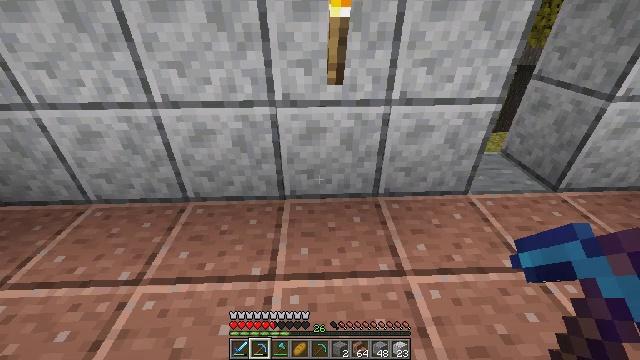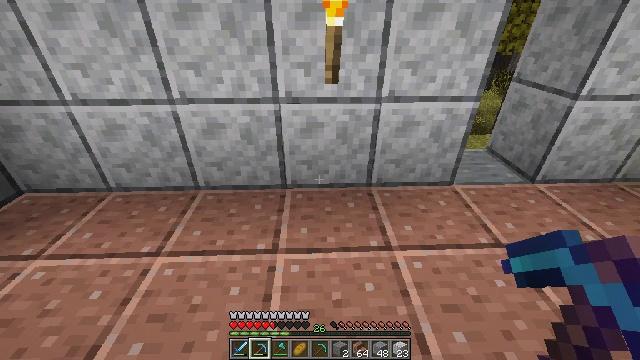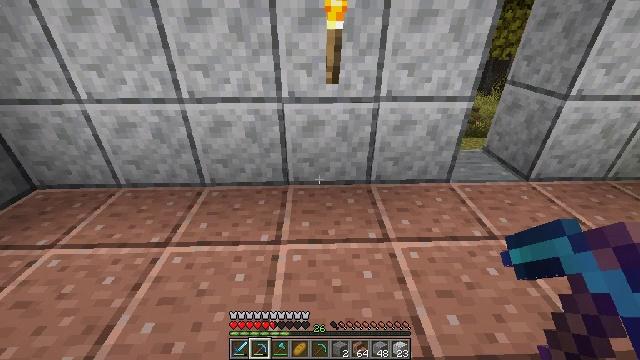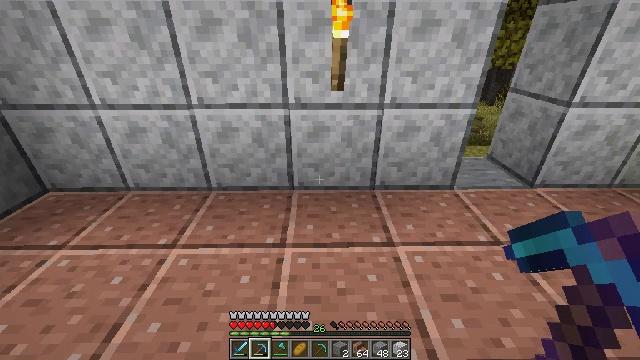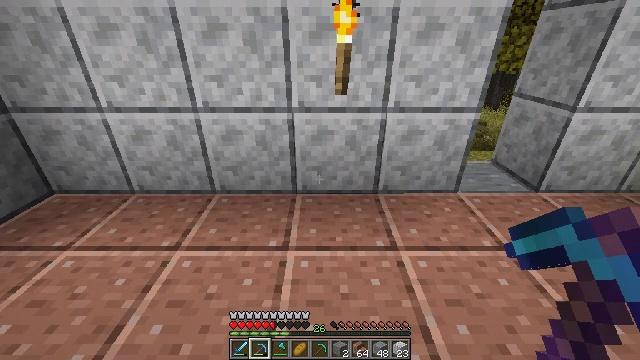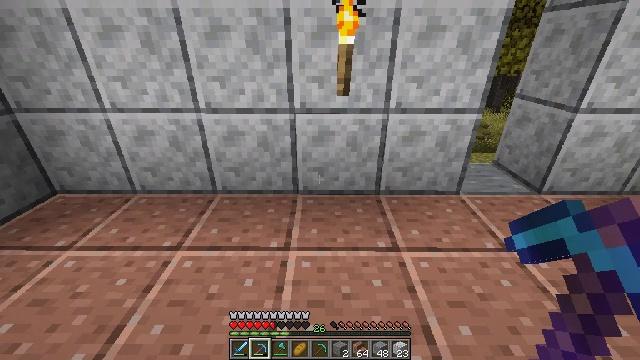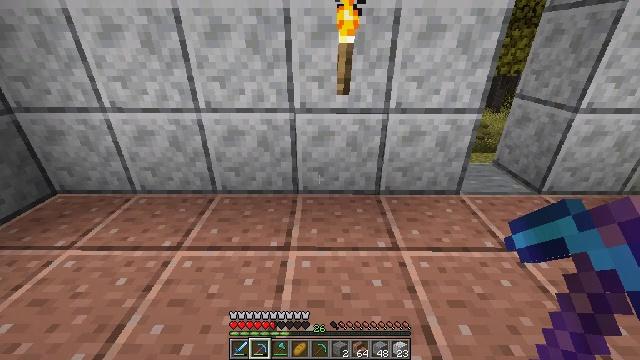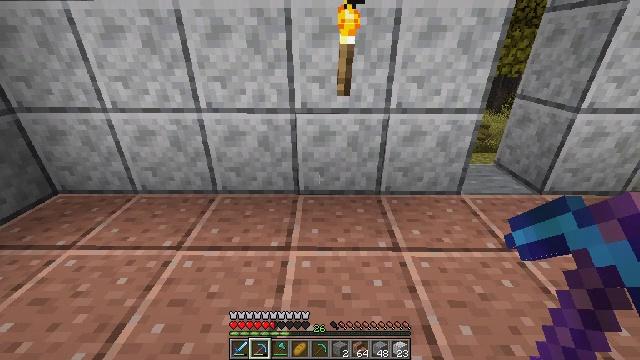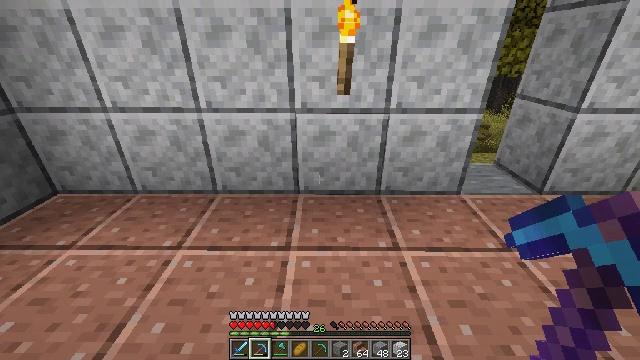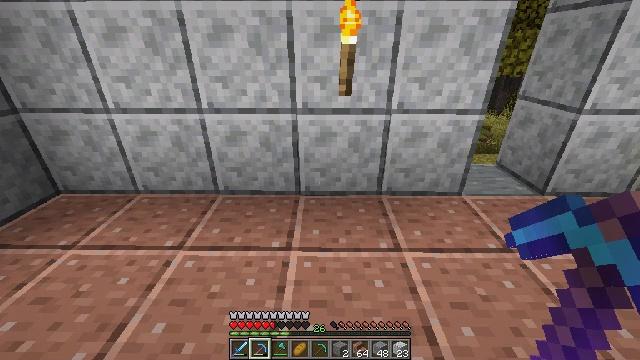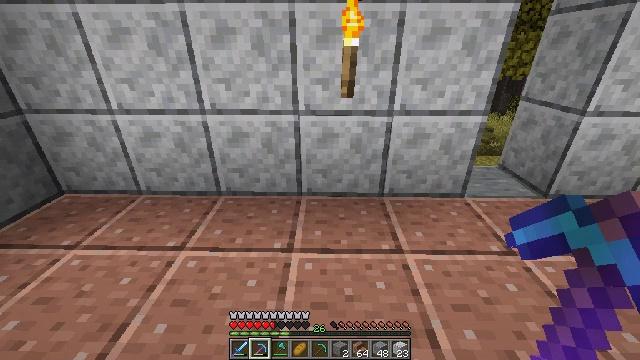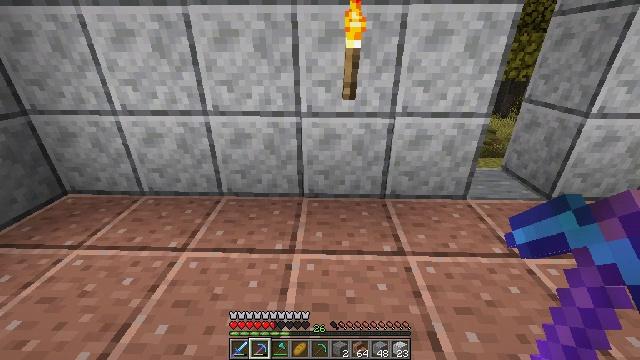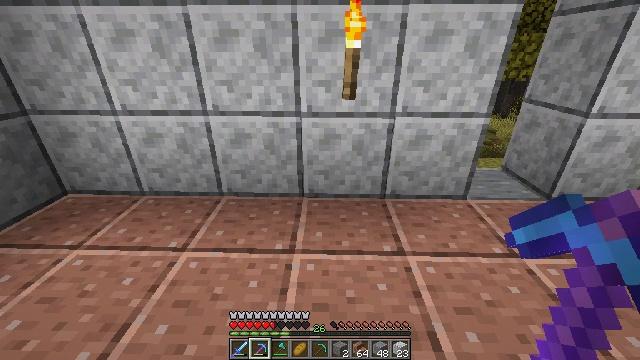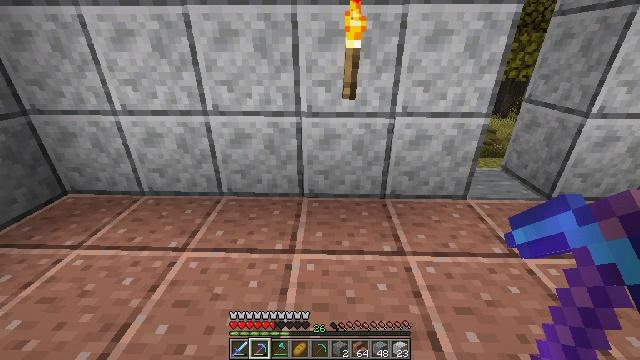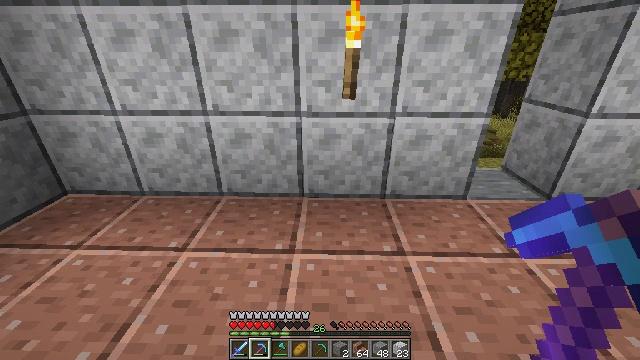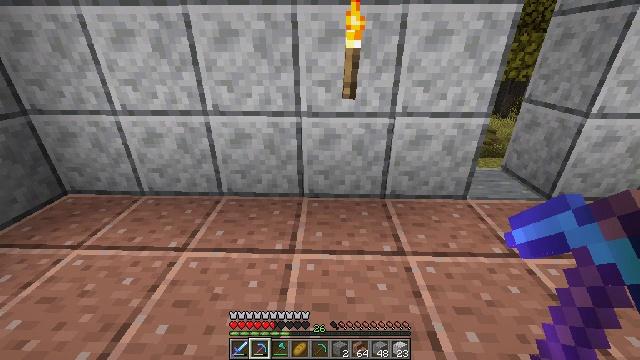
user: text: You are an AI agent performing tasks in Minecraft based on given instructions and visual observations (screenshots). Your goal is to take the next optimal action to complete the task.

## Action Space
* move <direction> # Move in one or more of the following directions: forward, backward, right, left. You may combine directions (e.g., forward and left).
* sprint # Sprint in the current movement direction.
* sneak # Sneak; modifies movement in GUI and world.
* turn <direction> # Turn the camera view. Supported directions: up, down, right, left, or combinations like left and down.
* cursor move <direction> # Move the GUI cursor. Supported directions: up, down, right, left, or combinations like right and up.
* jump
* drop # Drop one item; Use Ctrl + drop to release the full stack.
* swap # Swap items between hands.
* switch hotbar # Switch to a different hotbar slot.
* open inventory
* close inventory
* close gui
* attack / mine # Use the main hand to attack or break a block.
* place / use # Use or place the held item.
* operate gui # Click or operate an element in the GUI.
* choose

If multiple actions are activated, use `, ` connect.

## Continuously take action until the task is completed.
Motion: motion action
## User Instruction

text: Attack the polished diorite to collect it.
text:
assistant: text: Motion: move back, turn up
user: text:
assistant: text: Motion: move back, turn up
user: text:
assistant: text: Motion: move back, turn up
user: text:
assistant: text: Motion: no_op
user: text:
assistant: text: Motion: no_op
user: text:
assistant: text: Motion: no_op
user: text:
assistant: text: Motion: no_op
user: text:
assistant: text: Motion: no_op
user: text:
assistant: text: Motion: no_op
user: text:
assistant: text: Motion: no_op
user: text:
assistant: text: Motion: no_op
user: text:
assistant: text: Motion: no_op
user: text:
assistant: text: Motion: no_op
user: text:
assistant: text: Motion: no_op
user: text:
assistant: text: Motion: no_op
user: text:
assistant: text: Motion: no_op
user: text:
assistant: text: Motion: no_op
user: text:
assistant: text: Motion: no_op
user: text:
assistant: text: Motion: no_op
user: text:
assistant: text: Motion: no_op
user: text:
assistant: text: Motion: no_op
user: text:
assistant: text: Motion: no_op
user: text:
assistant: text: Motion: no_op
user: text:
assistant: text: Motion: no_op
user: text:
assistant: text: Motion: no_op
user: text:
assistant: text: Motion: no_op
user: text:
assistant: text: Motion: no_op
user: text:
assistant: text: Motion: no_op
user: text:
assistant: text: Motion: no_op
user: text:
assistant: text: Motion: turn left